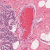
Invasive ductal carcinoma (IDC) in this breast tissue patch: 0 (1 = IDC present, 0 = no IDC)